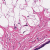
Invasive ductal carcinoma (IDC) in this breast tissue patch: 0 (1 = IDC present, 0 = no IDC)